Question: Today is the day i (with little hesitation) mavenized my project. All is well, things compile, but OMG .. what happened to my project layout?
"src" is repeated twice, one is a source folder the other one is not. I seem to be missing sub-folders under src down below ... it's a mess.
Could someone please let me know where it all went wrong?

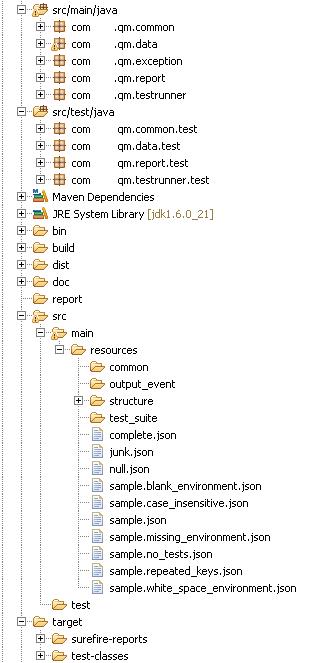
Answer: According to Maven standards,
all your Java source should go in: 'src/main/java'
Similarly, all the test code should go in: 'src/main/test'
and, finally, resources: 'src\main
esources'
What has done is that, these locations are segregated. Don't see those as different 'src' folders... rather look at the full path.
Also, I don't believe that any content should be missing from this. Why don't you try 'Ctrl+shift+R' to open the file explorer and try searching the file there.
Cheers!!